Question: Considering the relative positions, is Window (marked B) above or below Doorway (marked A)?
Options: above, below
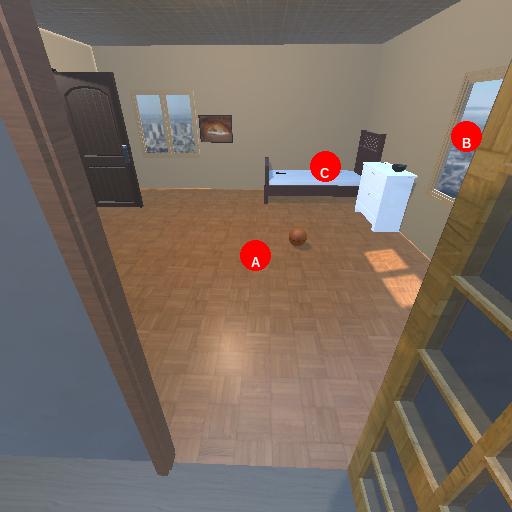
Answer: above